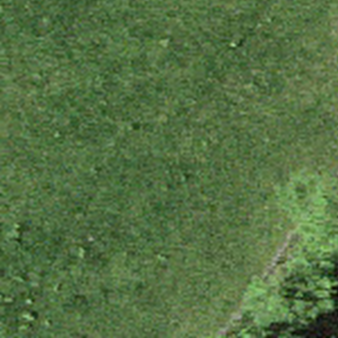
Label: other